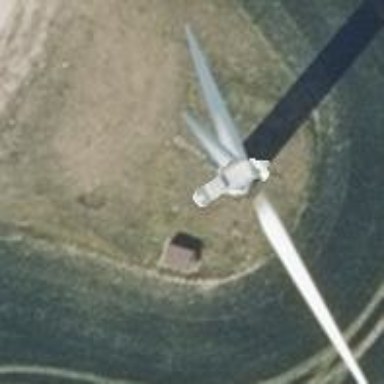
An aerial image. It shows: Horizontal axis wind turbine generating power from wind energy.